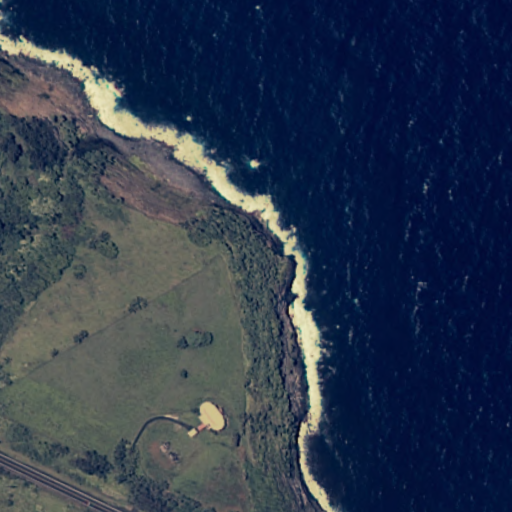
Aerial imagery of cape in Hawaii named Kuku Point containing only unknown